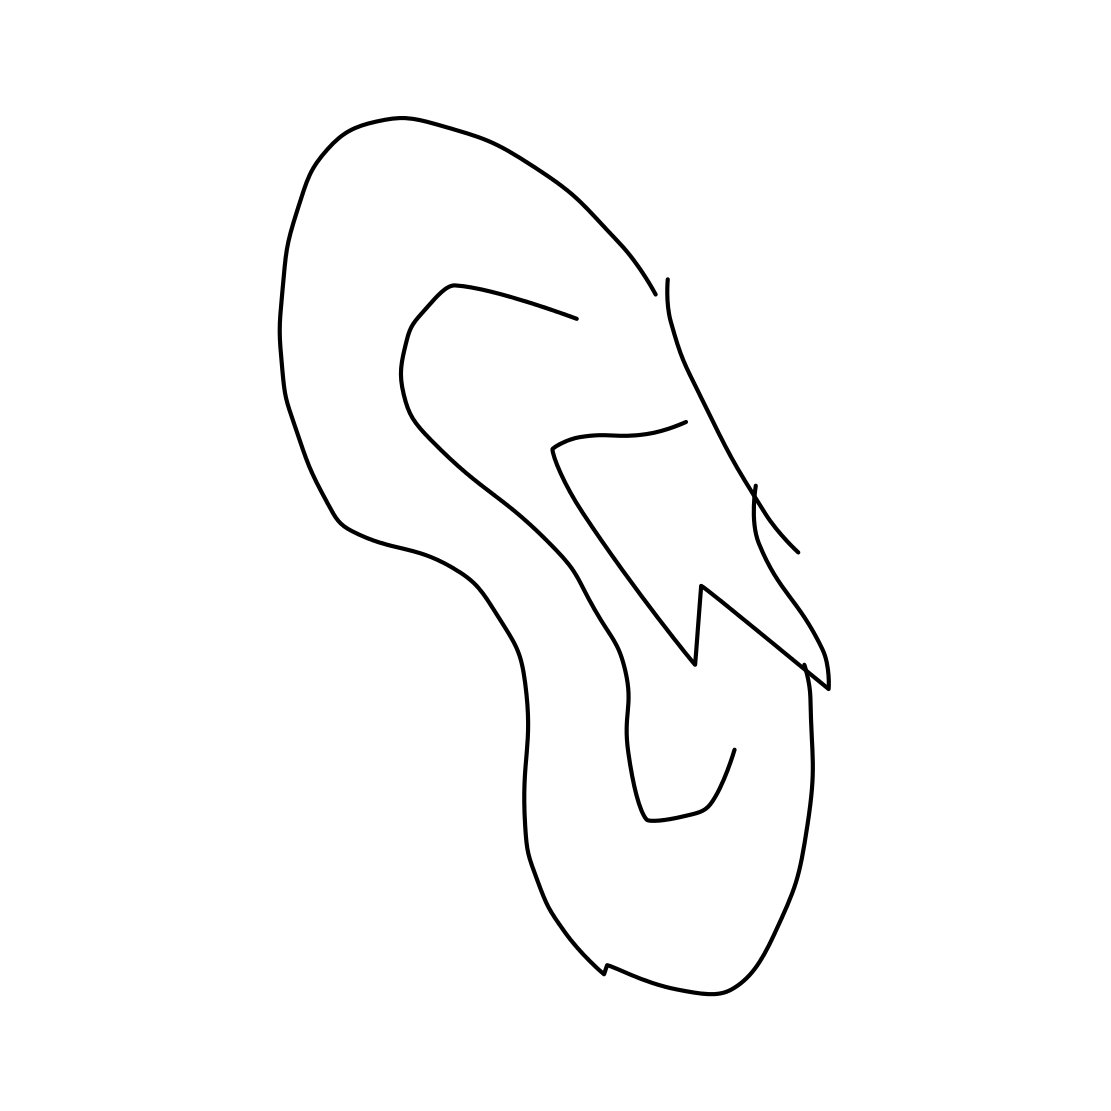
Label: ear